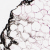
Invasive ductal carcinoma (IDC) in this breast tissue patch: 0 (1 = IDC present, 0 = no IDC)